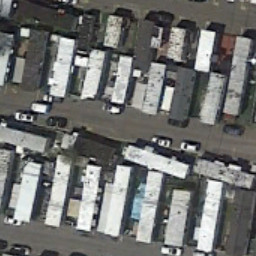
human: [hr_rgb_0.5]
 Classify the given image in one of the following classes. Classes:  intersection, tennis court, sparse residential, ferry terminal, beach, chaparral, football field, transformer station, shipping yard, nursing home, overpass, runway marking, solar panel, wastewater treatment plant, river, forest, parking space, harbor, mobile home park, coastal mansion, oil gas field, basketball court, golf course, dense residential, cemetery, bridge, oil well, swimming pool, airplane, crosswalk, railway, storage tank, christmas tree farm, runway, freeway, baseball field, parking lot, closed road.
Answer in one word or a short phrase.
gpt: mobile home park